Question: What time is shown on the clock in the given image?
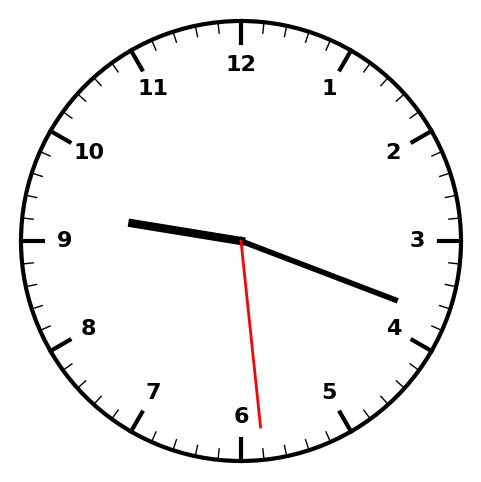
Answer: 09:18:29